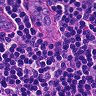
Metastatic tissue present: no